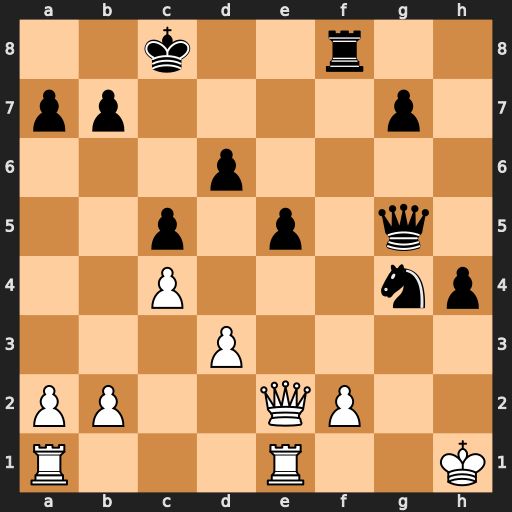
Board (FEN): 2k2r2/pp4p1/3p4/2p1p1q1/2P3np/3P4/PP2QP2/R3R2K
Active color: w
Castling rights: -
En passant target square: -
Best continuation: Rg1 Rf4 f3